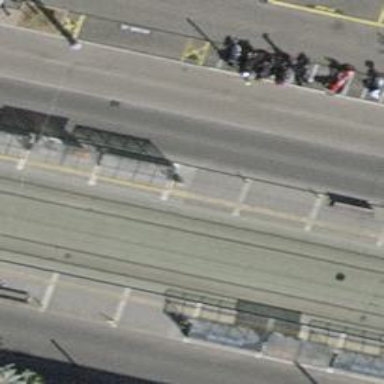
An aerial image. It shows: Tram stop with stop position for public transport.